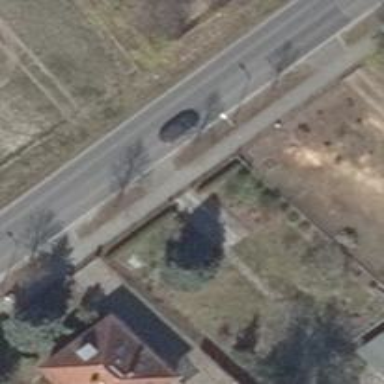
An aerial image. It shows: Driveway.